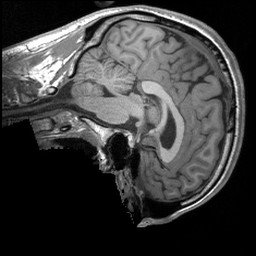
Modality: T1w
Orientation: sagittal
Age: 27
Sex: male
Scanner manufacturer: siemens
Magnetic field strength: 3 T
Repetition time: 1.9 s
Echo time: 0.00232 s